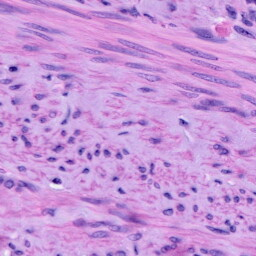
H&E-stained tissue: Cervix